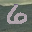
Label: 6